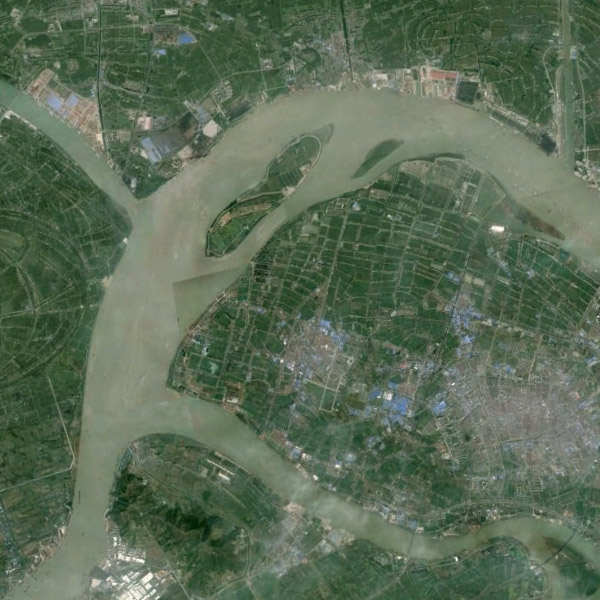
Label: River